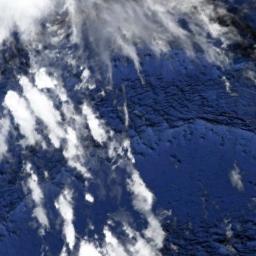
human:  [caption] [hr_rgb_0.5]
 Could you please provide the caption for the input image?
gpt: The stratocumulus are located above the surface of the sea .

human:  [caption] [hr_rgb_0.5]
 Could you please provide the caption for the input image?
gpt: White clouds on blue sea .

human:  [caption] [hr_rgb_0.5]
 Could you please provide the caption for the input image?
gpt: The white cloud is above blue sea .

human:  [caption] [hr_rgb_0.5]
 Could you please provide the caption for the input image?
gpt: A thick cloud enveloped over the forest .

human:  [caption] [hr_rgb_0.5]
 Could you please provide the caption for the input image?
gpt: There are some white clouds over a blue sea .